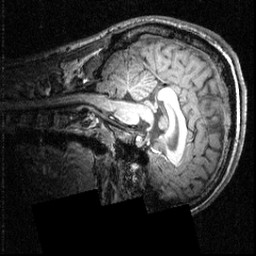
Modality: T1w
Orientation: sagittal
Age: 19
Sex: male
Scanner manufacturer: siemens
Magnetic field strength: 3.951 T
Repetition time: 1.5 s
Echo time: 0.00335 s